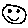
Label: smiley face